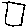
Label: square